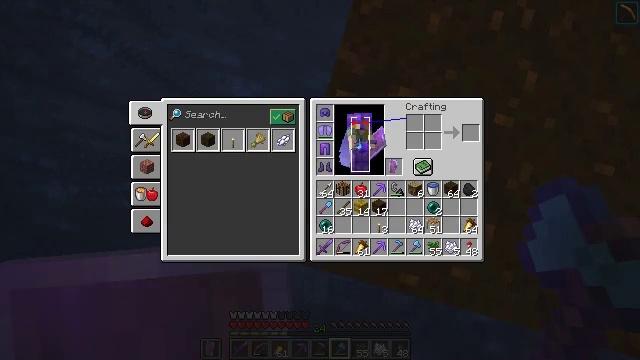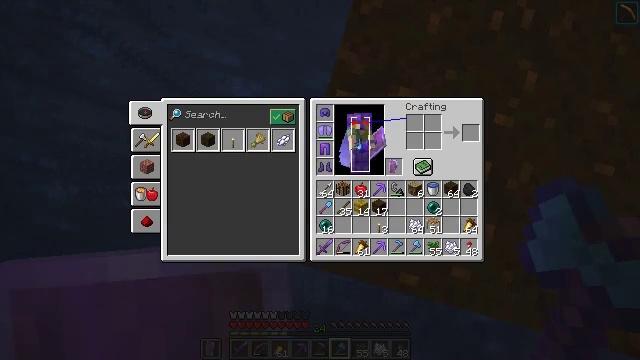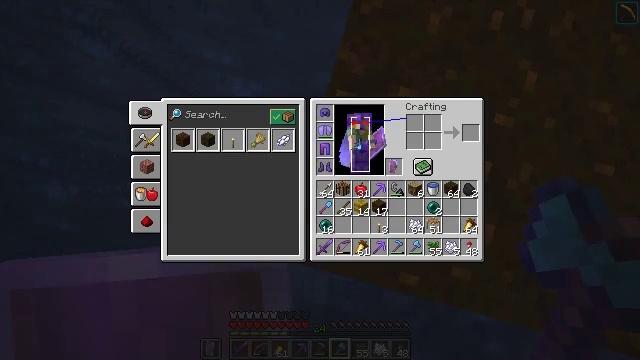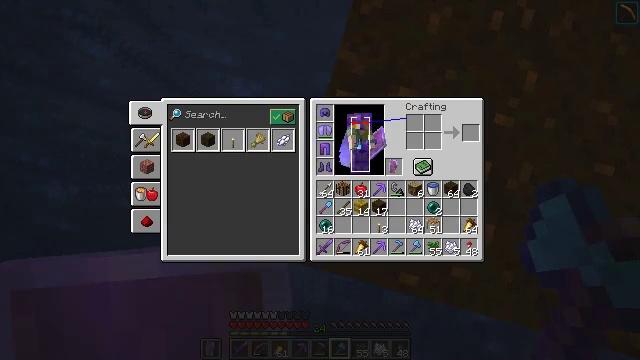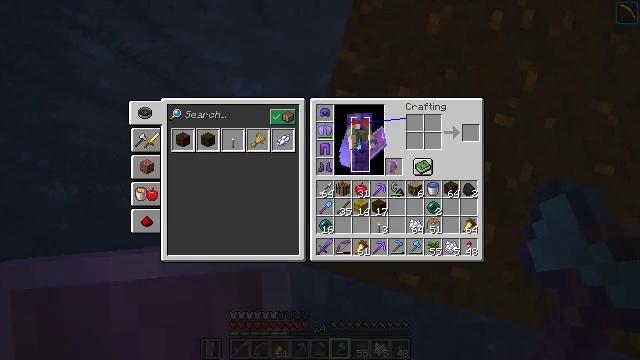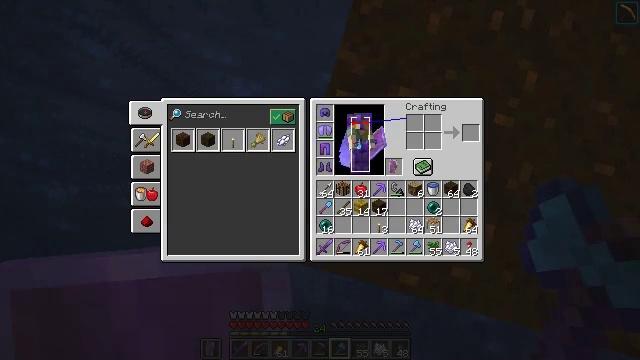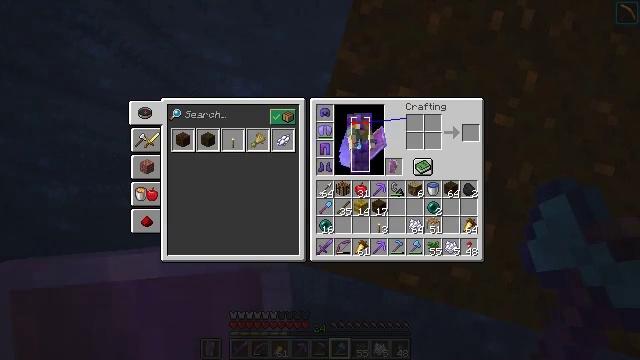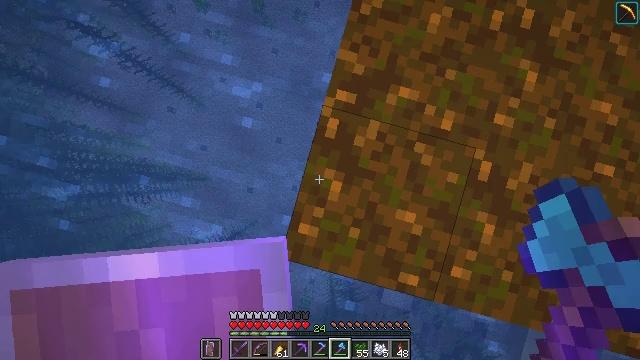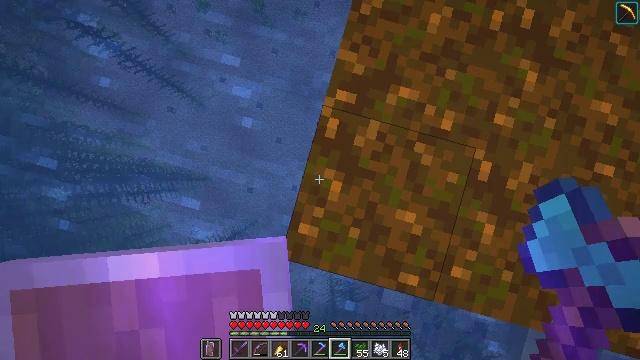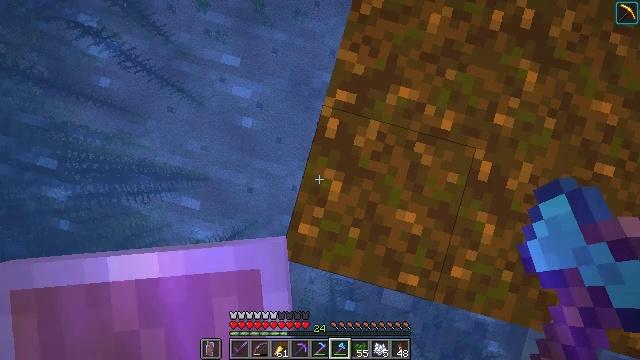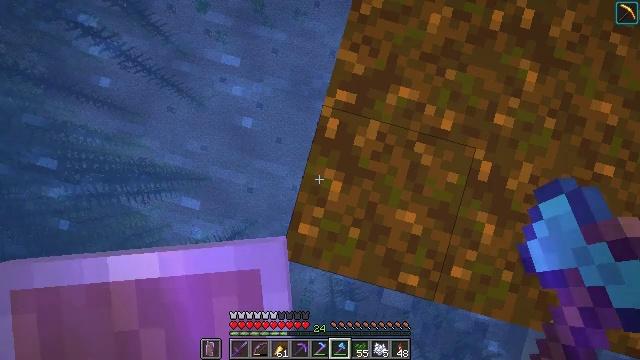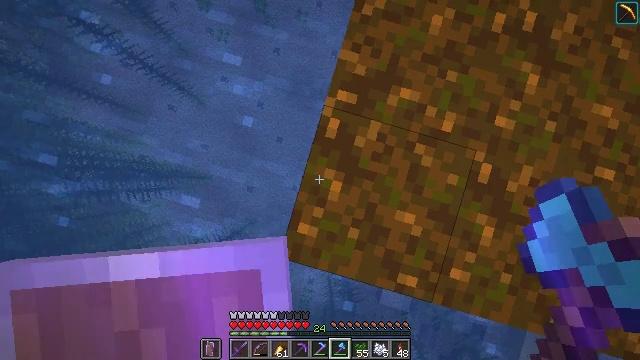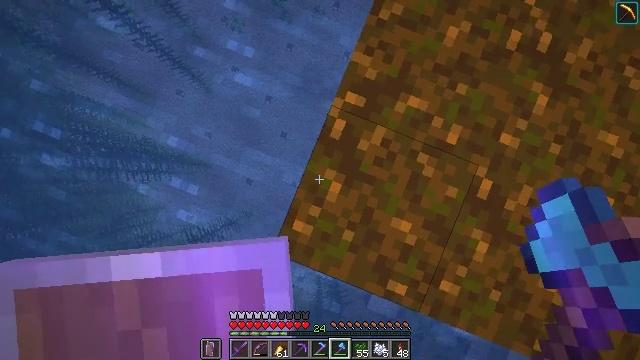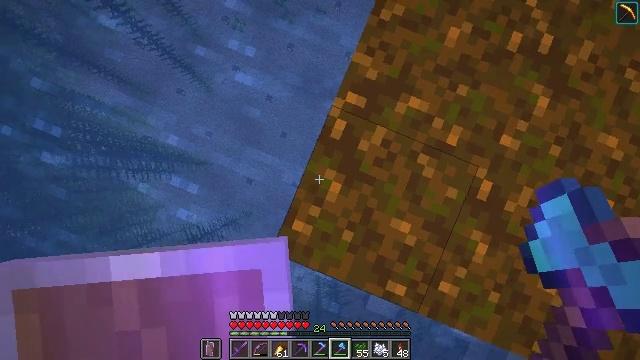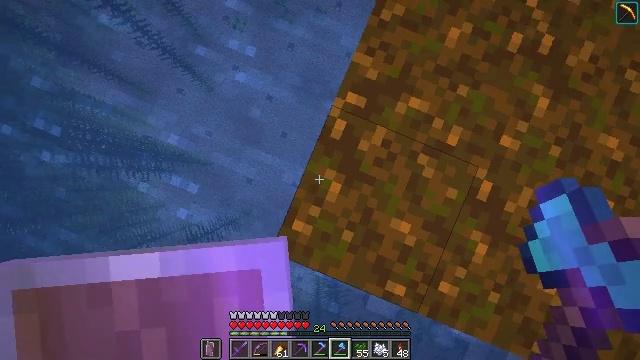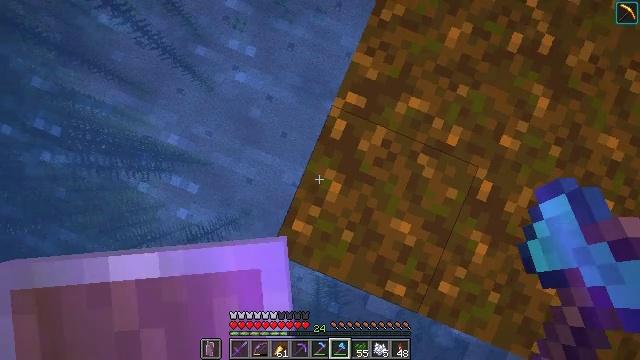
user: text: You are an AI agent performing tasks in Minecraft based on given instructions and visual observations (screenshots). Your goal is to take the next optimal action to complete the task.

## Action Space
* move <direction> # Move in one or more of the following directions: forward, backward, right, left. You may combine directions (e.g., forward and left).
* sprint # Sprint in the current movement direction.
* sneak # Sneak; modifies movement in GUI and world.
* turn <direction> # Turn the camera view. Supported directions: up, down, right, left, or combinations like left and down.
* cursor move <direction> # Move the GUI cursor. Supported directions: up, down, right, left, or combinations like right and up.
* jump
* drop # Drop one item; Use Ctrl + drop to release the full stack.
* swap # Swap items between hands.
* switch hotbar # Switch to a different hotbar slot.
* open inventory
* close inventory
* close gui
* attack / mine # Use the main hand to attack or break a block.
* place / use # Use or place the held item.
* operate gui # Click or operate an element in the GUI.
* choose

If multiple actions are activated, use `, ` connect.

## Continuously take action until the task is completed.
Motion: motion action
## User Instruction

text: Gather dark oak leaves from the canopy.
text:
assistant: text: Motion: no_op
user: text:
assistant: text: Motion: no_op
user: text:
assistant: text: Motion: no_op
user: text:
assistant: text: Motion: no_op
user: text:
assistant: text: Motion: no_op
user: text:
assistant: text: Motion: no_op
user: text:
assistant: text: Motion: no_op
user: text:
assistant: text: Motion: no_op
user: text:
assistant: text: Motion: no_op
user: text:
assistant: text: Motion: no_op
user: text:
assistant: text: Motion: no_op
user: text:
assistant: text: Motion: turn left
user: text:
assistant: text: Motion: no_op
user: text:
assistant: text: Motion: no_op
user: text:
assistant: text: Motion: no_op
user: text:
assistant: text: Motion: no_op
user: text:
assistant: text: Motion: no_op
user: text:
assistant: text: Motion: no_op
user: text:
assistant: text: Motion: turn right and up
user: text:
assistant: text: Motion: turn right and up
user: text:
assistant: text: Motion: turn right and up
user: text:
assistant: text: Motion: no_op
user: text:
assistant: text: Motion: no_op
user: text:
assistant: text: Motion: no_op
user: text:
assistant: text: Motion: no_op
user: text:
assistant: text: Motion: no_op
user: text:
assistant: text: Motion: no_op
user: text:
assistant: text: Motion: no_op
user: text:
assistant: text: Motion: turn right and up
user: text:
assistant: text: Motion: turn right and up